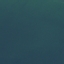
Label: SeaLake